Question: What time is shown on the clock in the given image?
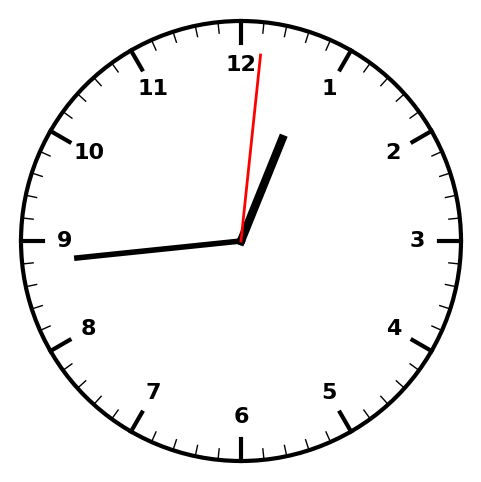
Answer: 12:44:01